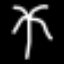
Label: palm tree